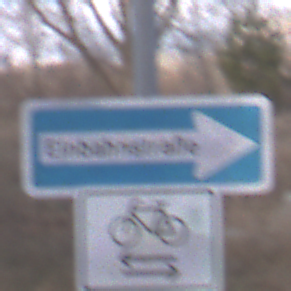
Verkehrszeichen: EinbahnstrasseRechtsweisend
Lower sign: RichtungsangabeDurchPfeile9
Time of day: MorningAfternoon
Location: Outdoor (Nature)
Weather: PartlyCloudy
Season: NotSpecified
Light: Natural